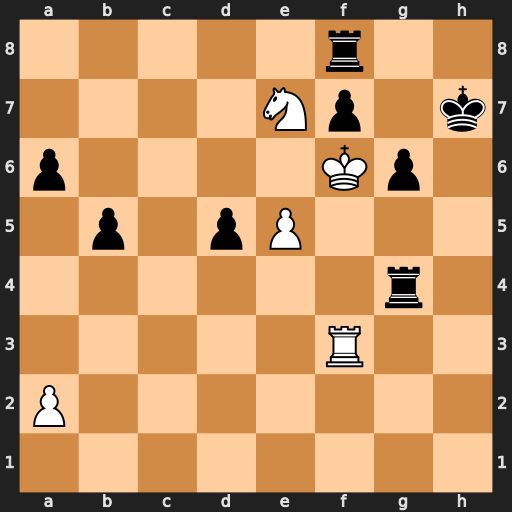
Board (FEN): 5r2/4Np1k/p4Kp1/1p1pP3/6r1/5R2/P7/8
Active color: w
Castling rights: -
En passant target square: -
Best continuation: Rh3+ Rh4 Rxh4#